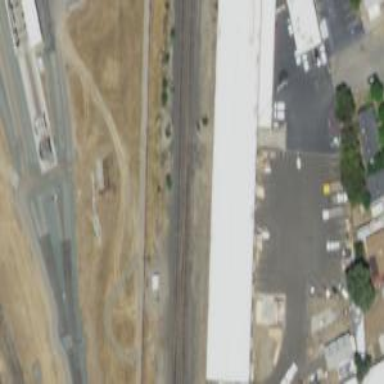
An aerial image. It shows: Railway track.